Interaction volume radius: 5 \u00c5
Interaction volume height: 10 \u00c5
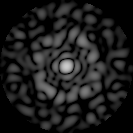
Disorder parameter: 0.8977